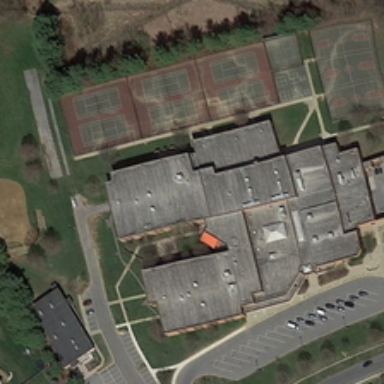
The building covering large floor area is next to six tennis fields and three basketball playgrounds .